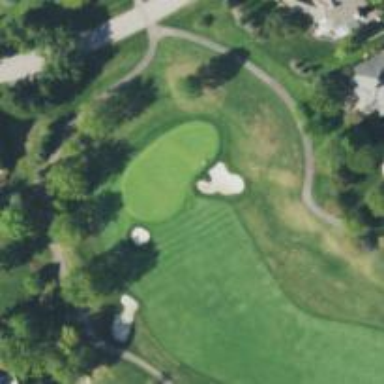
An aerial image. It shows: View of golf hole.